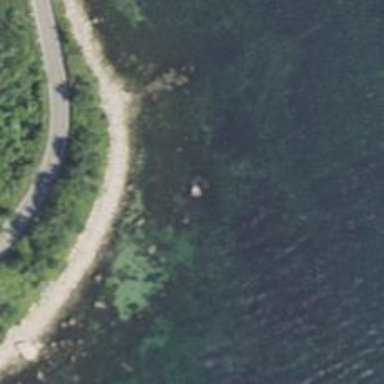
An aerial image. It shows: Natural rock reef.